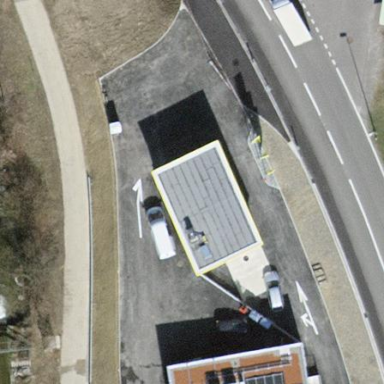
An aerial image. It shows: Car wash facility located inside building.